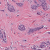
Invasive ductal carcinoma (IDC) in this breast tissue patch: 1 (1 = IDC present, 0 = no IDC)